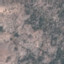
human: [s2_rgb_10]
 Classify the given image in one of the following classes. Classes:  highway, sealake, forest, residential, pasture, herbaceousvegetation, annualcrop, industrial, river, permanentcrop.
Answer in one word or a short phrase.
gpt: HerbaceousVegetation